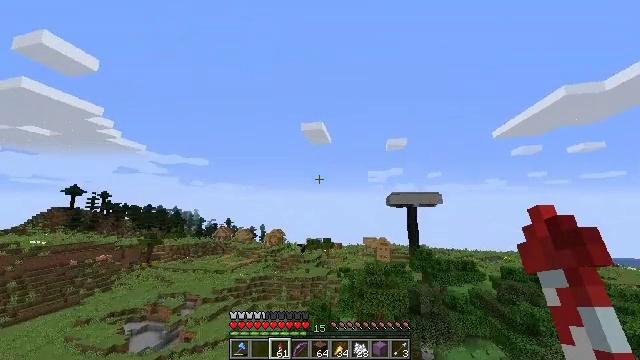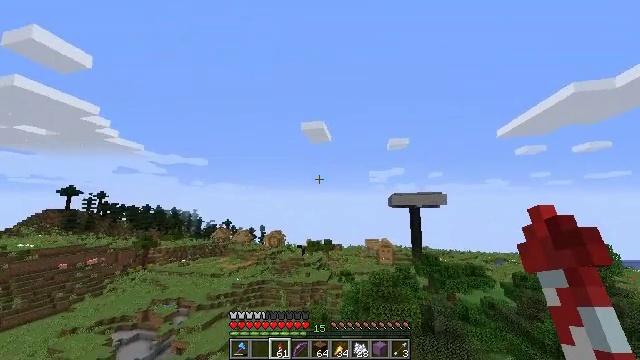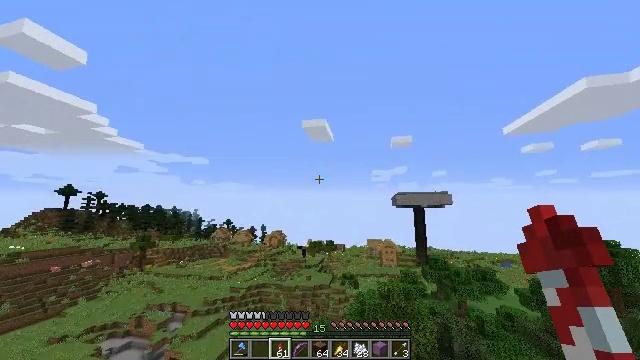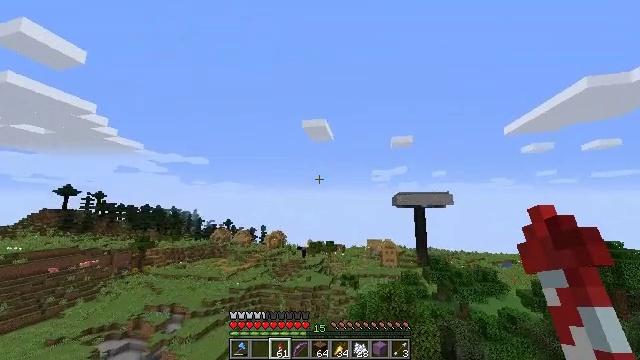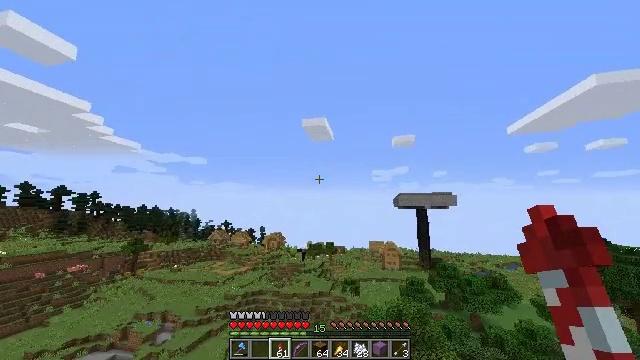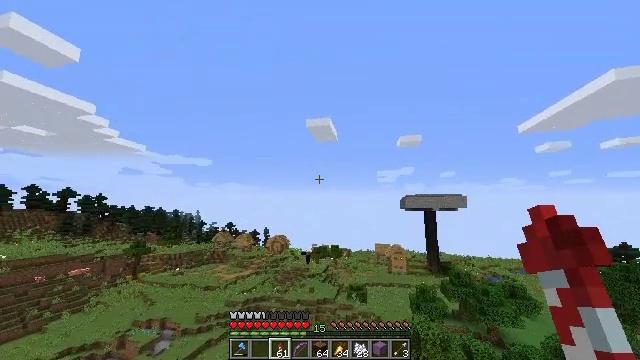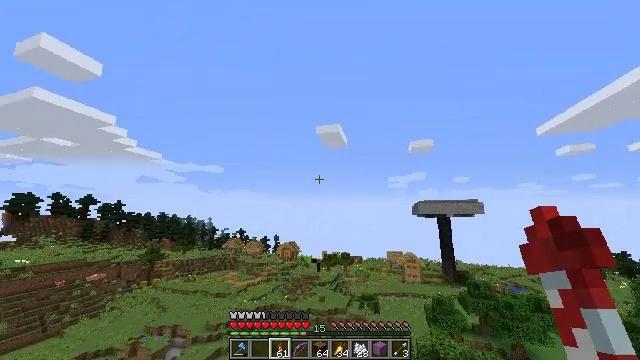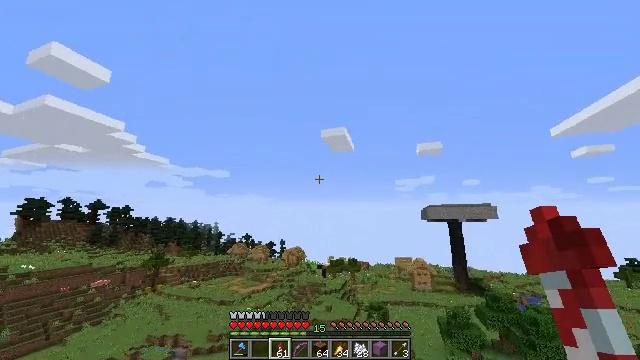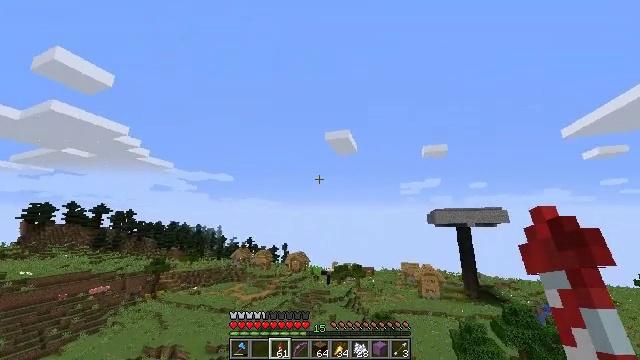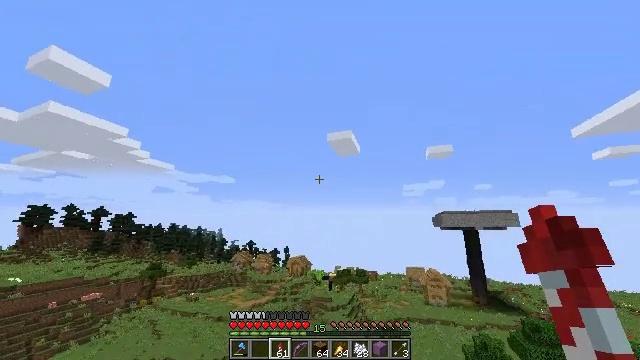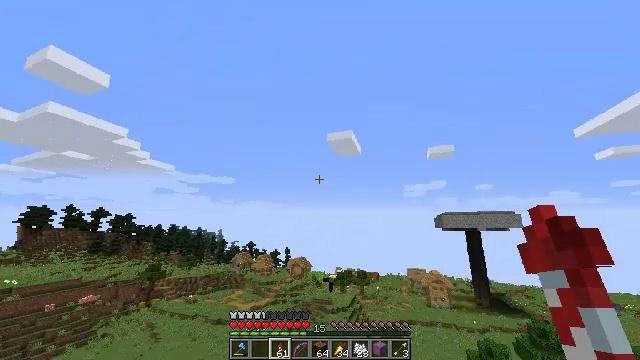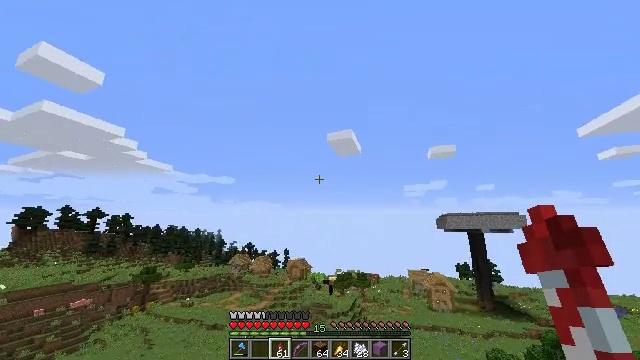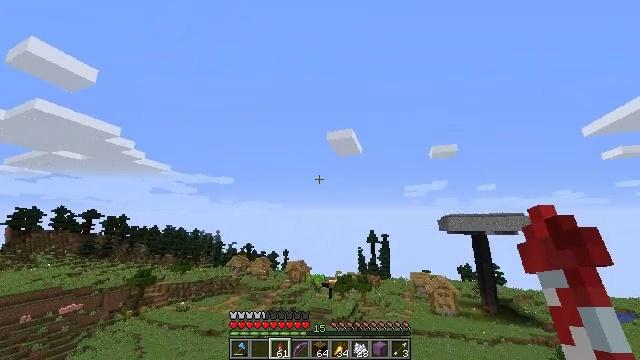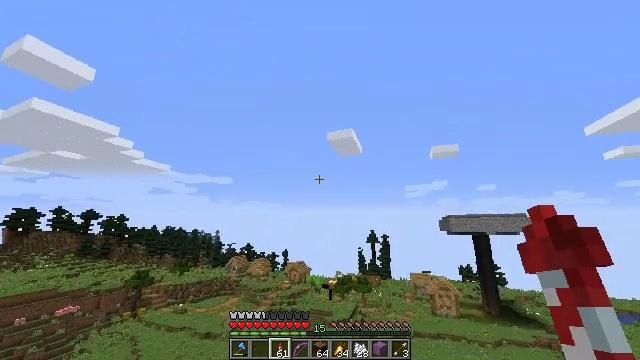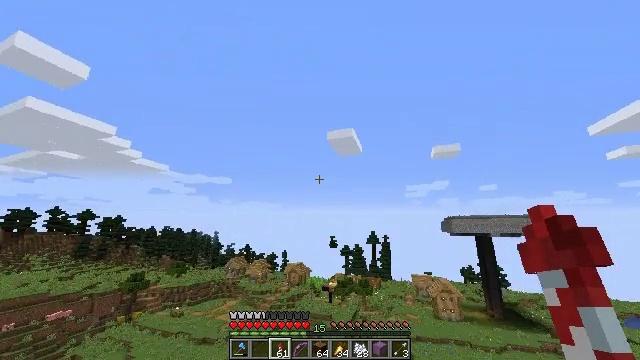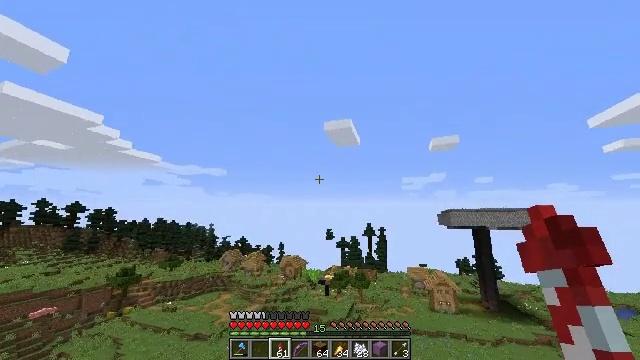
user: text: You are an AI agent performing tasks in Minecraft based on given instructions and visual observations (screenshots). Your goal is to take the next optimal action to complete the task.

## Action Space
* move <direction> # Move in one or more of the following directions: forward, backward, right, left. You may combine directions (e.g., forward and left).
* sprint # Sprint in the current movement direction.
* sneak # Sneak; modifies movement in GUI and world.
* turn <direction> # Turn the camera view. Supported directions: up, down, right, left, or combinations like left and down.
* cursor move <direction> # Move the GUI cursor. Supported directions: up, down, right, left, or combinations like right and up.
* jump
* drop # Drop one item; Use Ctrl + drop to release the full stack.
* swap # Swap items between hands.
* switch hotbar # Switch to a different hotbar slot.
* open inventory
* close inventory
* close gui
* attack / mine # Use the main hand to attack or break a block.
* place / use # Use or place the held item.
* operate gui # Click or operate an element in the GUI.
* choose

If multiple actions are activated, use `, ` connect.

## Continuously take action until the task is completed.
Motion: motion action
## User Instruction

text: Destroy the lectern to reuse it.
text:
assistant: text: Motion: move forward, sprint, jump
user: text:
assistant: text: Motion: move forward, sprint, jump
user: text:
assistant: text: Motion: move forward, sprint, jump
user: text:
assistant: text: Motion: move forward, sprint, jump
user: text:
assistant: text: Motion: move forward, sprint, turn left, jump
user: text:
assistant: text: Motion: move forward, sprint, turn left and up, jump
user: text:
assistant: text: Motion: move forward, sprint, turn left and up, jump
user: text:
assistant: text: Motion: move forward, sprint, turn left, jump
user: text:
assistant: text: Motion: move forward, sprint, jump
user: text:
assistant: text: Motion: move forward, sprint, jump
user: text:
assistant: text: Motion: move forward, sprint, jump
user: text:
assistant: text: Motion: move forward, sprint, jump
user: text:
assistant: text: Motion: move forward, sprint, jump
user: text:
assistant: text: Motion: move forward, sprint, jump
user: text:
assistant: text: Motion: move forward, sprint, turn down, jump
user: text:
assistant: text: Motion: move forward, sprint, turn right and down, jump
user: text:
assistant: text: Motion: move forward, sprint, jump
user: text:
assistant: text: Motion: move forward, sprint, jump
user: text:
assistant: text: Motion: move forward, sprint, jump
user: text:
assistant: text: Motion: move forward, sprint, jump
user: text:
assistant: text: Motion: move forward, sprint, jump
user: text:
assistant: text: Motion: move forward, sprint, jump
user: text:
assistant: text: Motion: move forward, sprint, jump
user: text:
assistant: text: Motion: move forward, sprint, jump
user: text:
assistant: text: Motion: move forward, sprint, jump
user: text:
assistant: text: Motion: move forward, sprint, jump
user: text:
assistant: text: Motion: move forward, sprint, jump
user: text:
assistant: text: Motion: move forward, sprint, jump
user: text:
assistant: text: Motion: move forward, sprint, jump
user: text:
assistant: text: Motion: move forward, sprint, jump